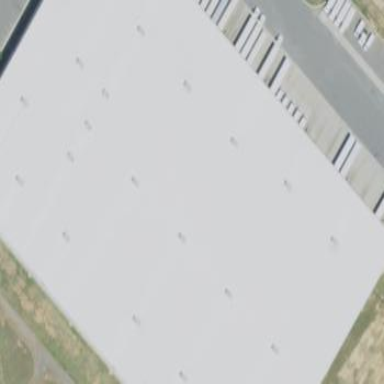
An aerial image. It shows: Warehouse.